Aerial crown-view tile of a tropical tree (Barro Colorado Island, Panama), acquired 20241112:
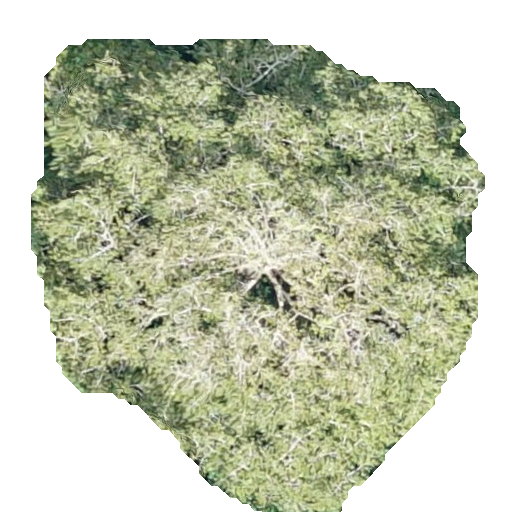
Species: Virola surinamensis
GBIF accepted scientific name: Virola surinamensis
Crown area: 257.464 m²